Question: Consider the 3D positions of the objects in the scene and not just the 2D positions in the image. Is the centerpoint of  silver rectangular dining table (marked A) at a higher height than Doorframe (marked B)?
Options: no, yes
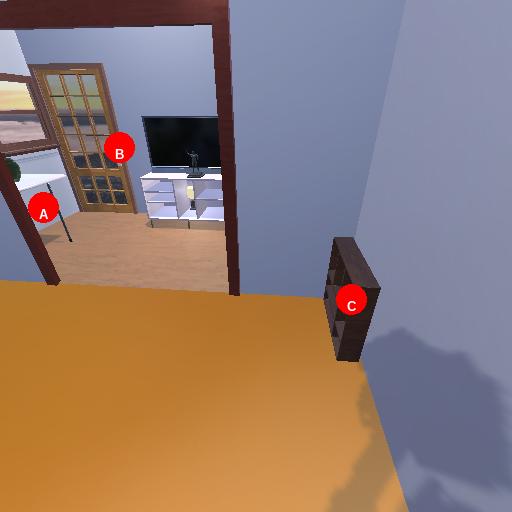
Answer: no